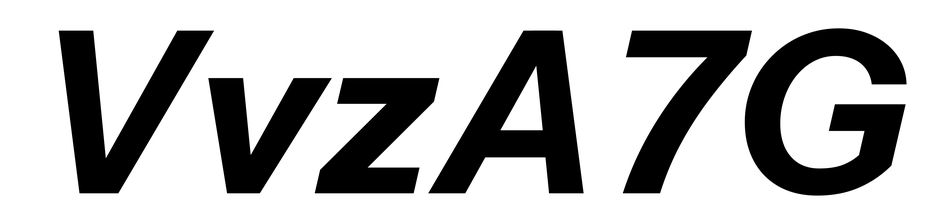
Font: InstrumentSans-Italic_Bold_Italic